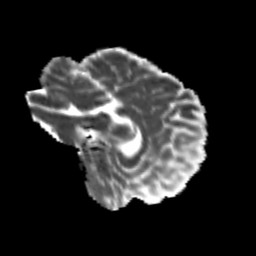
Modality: MD
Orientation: sagittal
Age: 24
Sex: male
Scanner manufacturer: siemens
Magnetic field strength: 3 T
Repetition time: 3.5 s
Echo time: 0.104 s